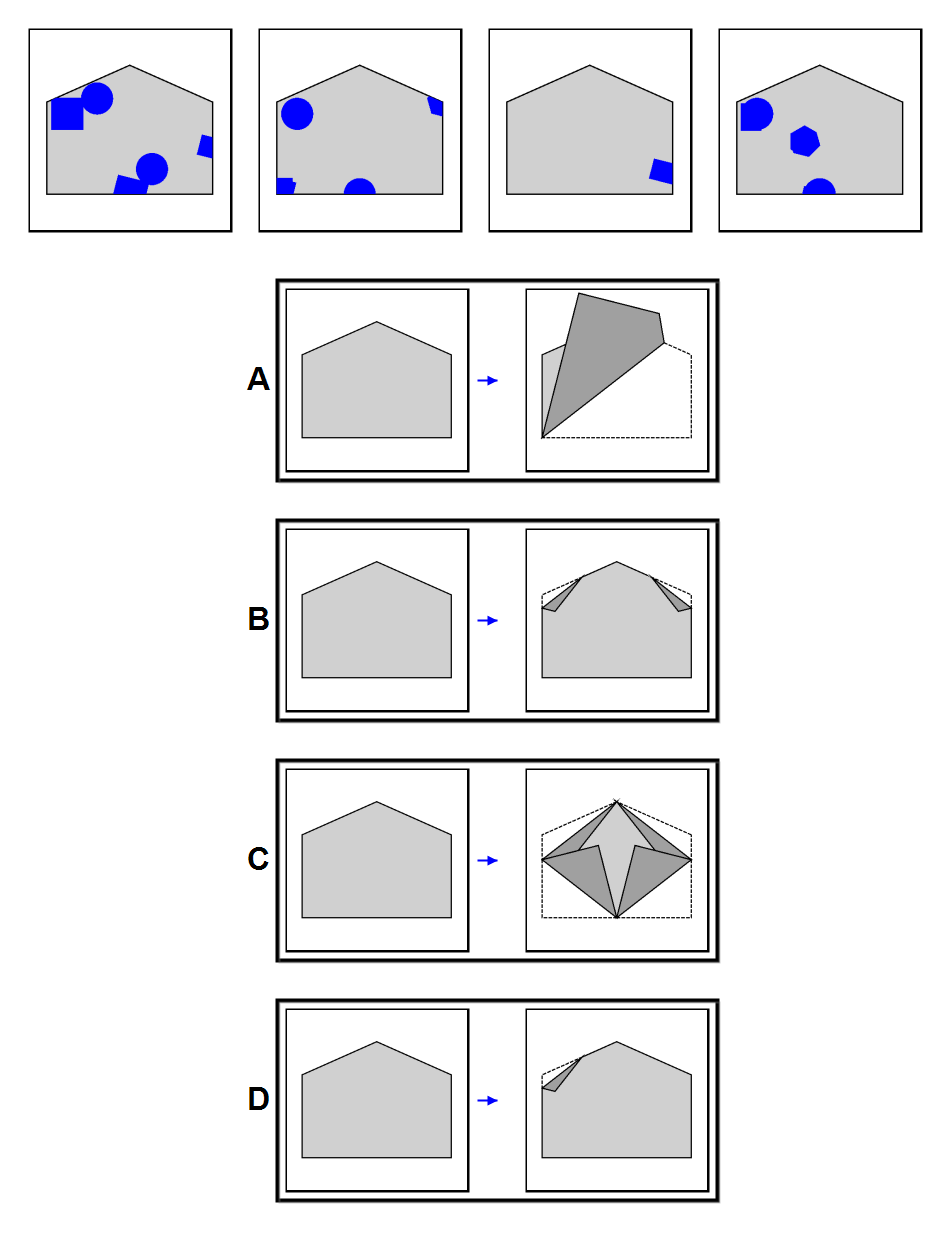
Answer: A